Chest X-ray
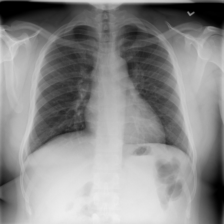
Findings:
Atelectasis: negative
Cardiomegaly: negative
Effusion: negative
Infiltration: negative
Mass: negative
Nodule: negative
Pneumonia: negative
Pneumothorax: negative
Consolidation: negative
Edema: negative
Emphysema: negative
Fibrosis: negative
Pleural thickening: negative
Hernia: negative